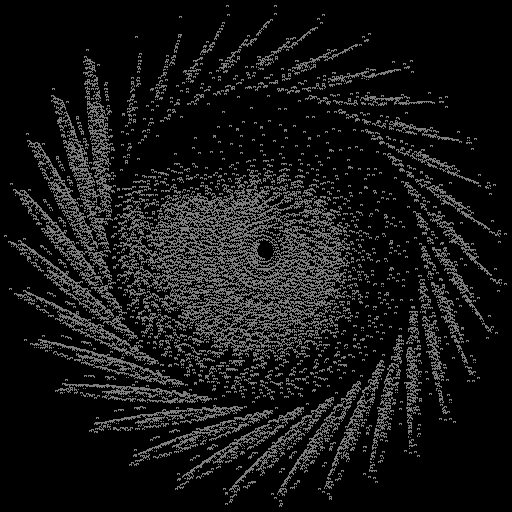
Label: fleabane